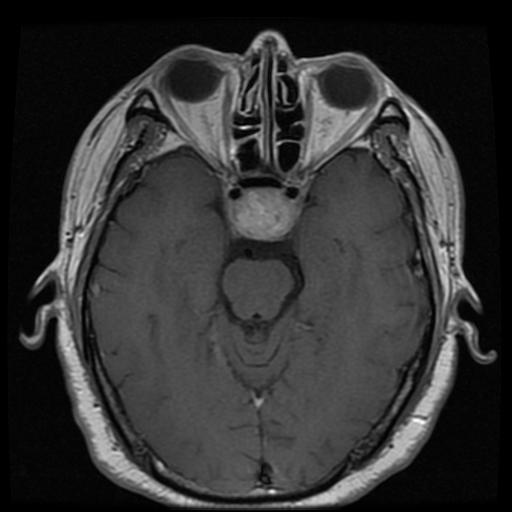
Label: pituitary